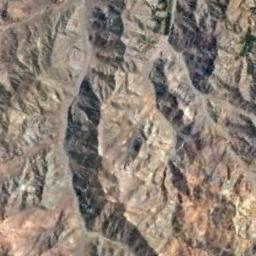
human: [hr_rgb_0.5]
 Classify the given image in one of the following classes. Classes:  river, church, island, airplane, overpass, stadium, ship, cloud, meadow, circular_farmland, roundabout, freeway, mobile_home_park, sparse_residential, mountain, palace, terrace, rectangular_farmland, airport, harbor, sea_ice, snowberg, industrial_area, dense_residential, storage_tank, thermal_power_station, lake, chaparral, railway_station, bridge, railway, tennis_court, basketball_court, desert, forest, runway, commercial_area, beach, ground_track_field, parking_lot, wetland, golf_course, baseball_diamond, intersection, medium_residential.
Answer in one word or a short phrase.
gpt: mountain